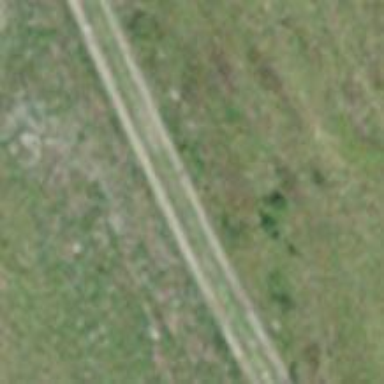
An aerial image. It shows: Track with grade3 tracktype.